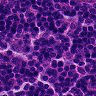
Metastatic tissue present: no